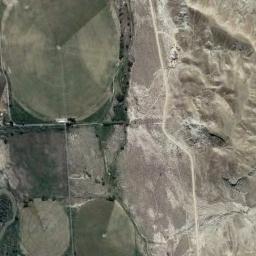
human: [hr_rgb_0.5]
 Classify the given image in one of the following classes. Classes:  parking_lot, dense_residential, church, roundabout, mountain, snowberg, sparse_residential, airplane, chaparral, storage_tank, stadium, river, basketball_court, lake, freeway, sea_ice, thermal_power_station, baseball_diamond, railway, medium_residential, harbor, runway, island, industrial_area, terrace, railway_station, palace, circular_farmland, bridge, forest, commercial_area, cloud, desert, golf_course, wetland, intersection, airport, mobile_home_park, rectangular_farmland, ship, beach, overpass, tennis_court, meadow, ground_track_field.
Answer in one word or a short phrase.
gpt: circular_farmland